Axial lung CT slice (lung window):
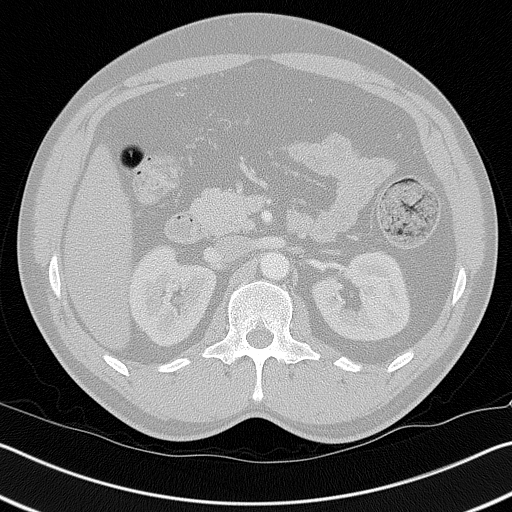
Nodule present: no